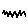
Label: zigzag